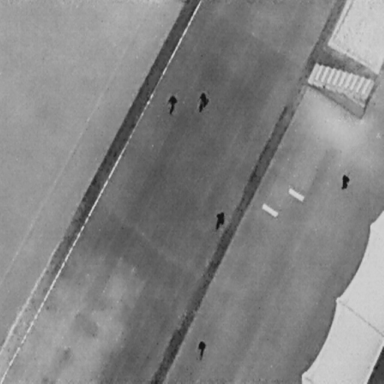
There are five People in the infrared image.